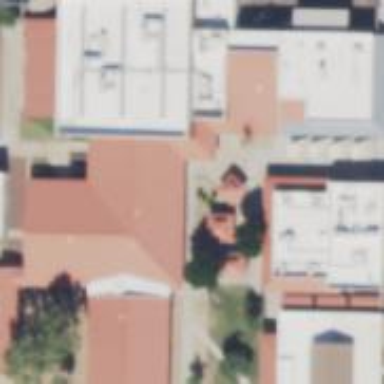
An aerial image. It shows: School building.